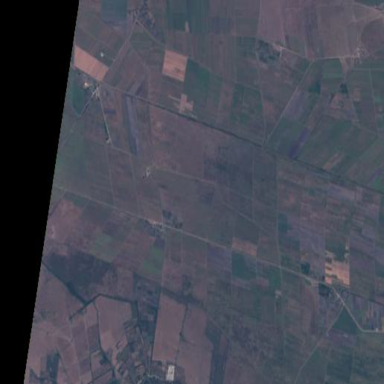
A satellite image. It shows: Farmland with sugarcane crops growing.